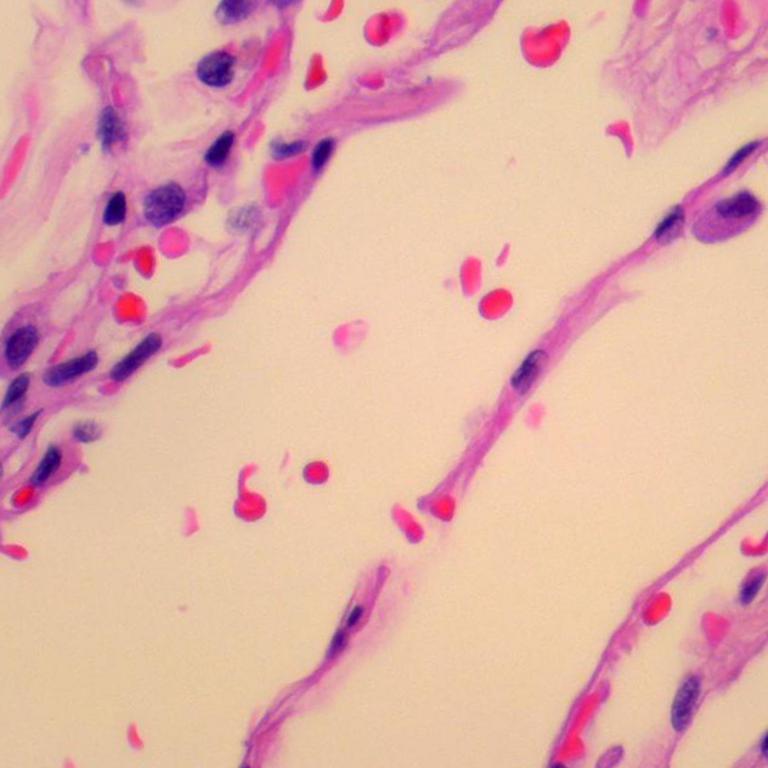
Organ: lung
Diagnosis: benign